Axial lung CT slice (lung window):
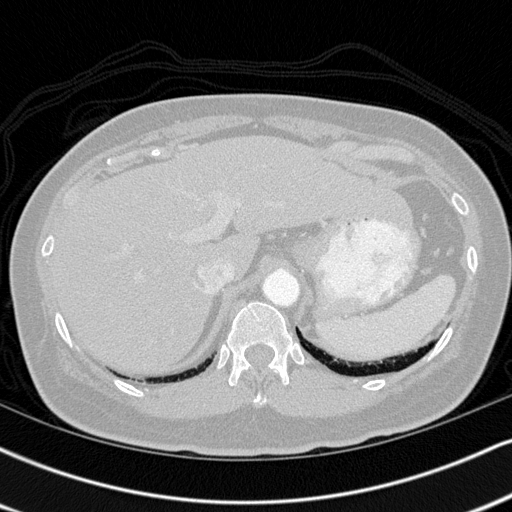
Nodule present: no